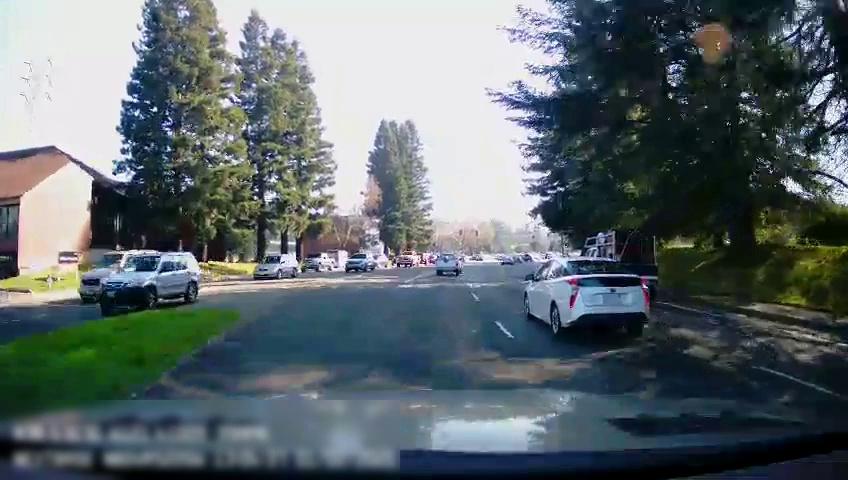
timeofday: Day
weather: Sunny
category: Drivable Space
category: Vehicles | SUV
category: Vehicles | Car
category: Vehicles | SUV
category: Vehicles | Car
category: Vehicles | SUV
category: Vehicles | Truck
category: Vehicles | Car
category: Vehicles | Truck
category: Vehicles | Truck
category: Vehicles | Truck
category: Vehicles | Car
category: Vehicles | Car
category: Vehicles | Car
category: Vehicles | Car
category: Lanes | Current Lane
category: Lanes | Current Lane
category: Lanes | Current Lane
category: Lanes | Alternate Lane